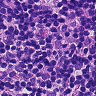
Metastatic tissue present: no